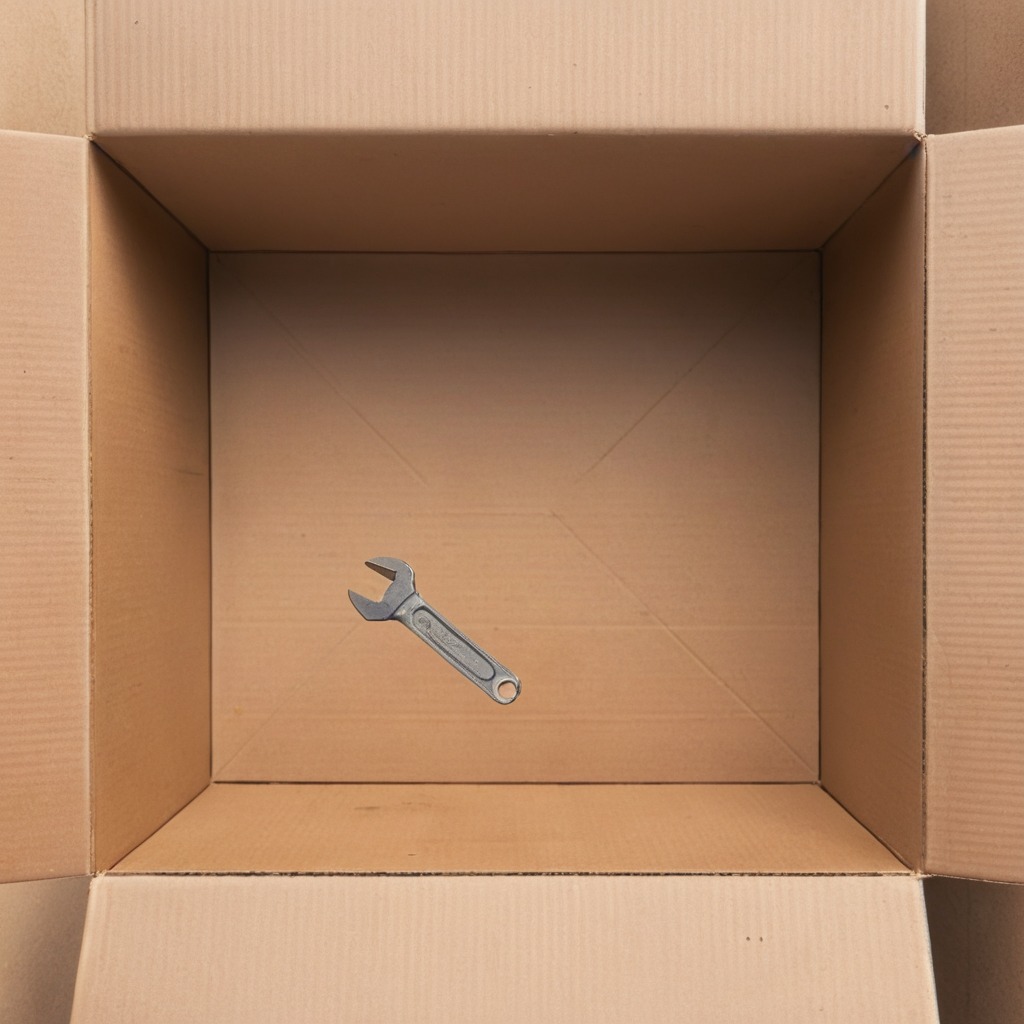
An wrench is lying on the cardboard box surface in an outdoor workshop during daytime bright natural light soft shadows slightly creased but